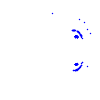
Particle: kaon